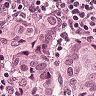
Metastatic tissue present: yes